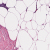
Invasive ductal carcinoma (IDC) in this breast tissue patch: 0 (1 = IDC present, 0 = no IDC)